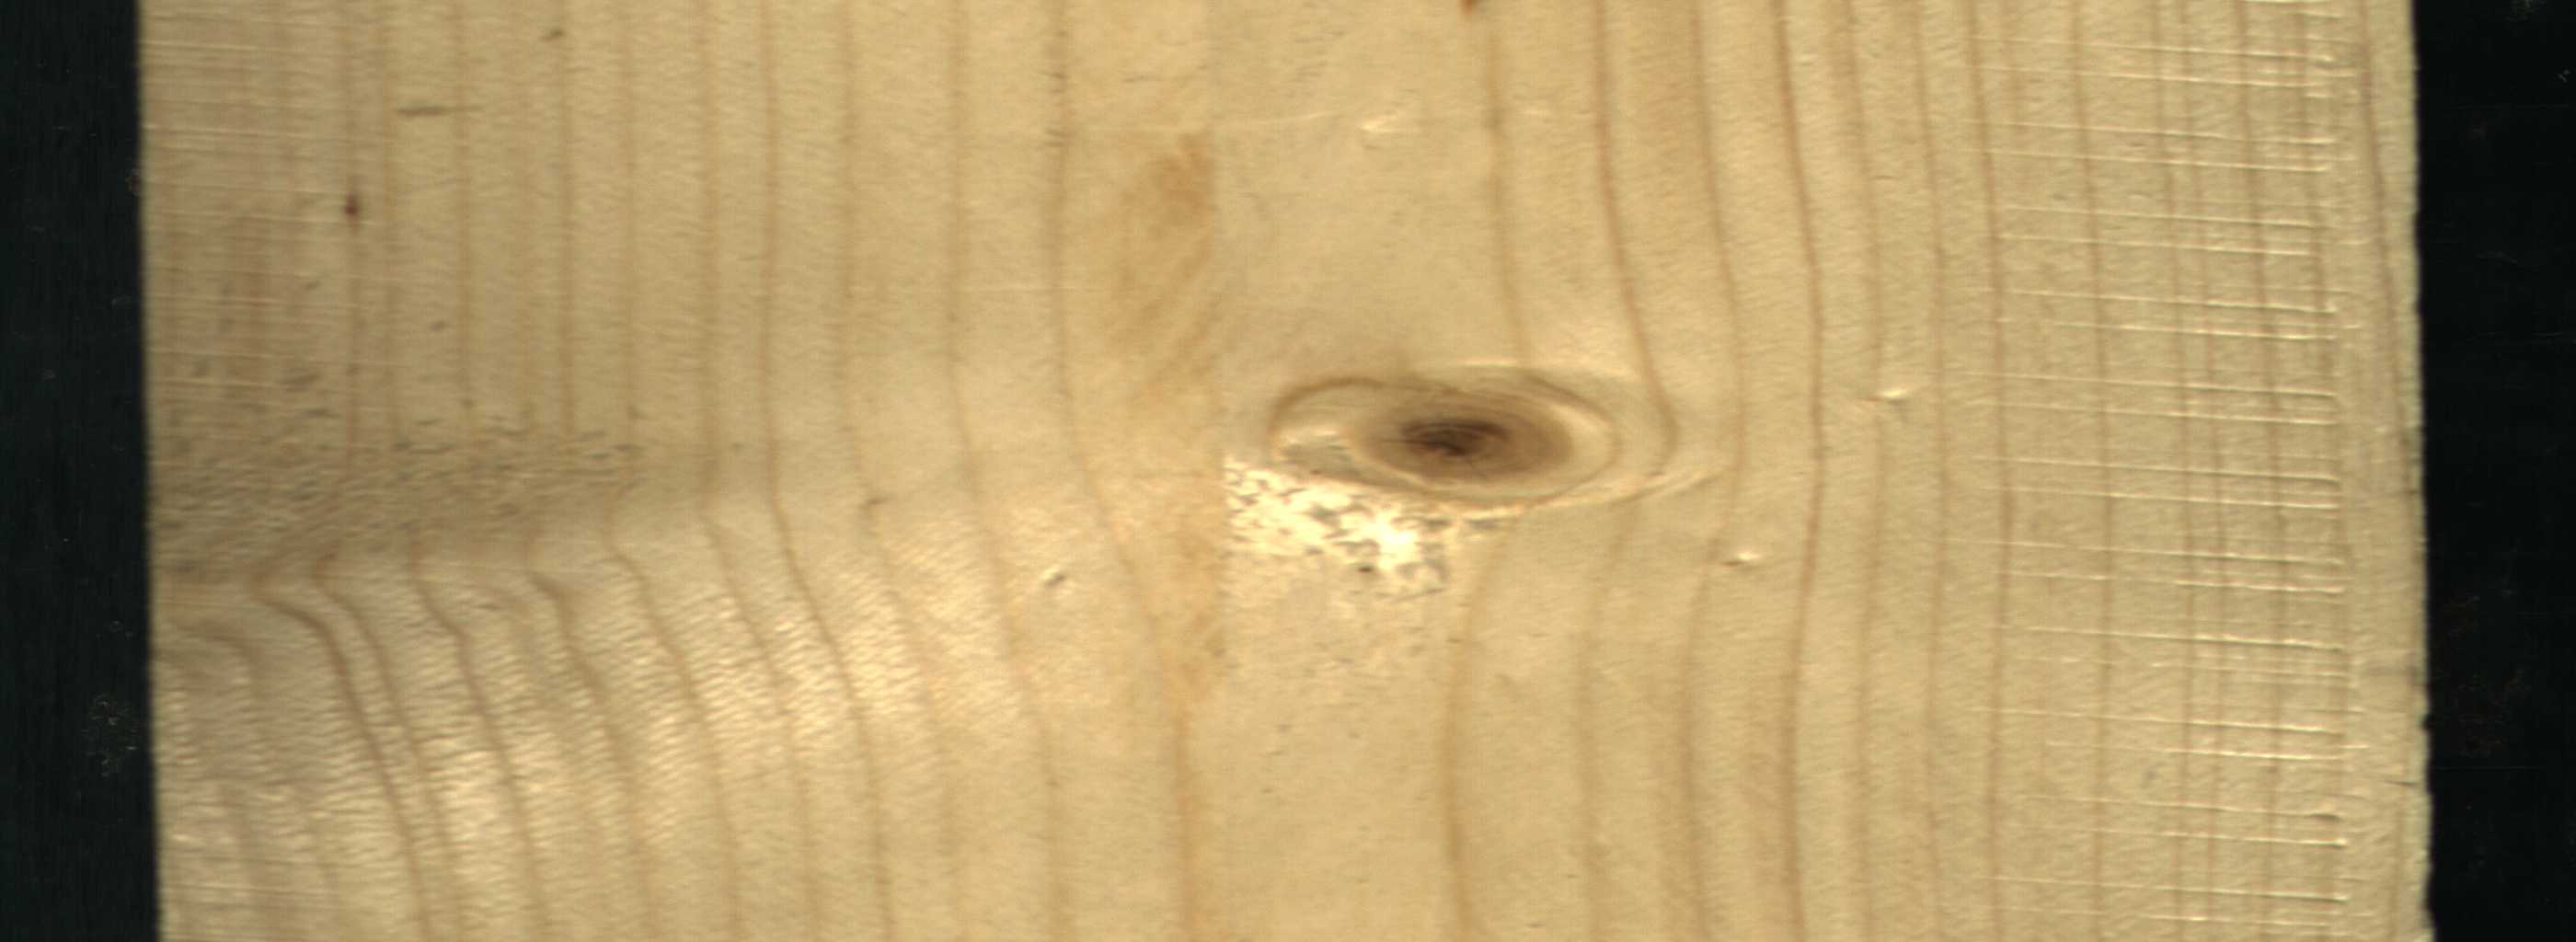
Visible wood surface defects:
knot_with_crack
Live_Knot